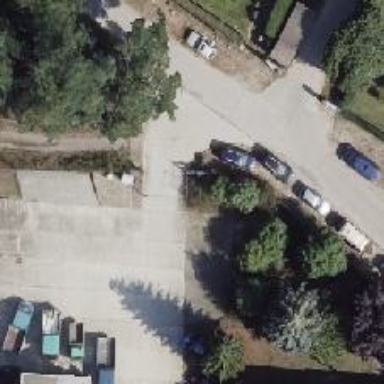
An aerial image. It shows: Concrete driveway made of plates.